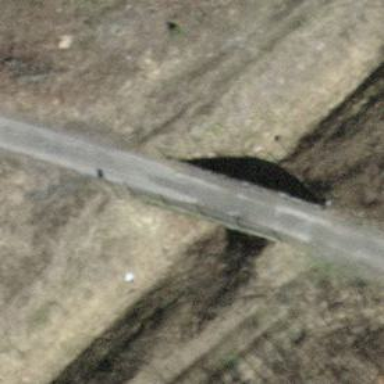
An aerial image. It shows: Gravel track crossing bridge with grade 2 track type.